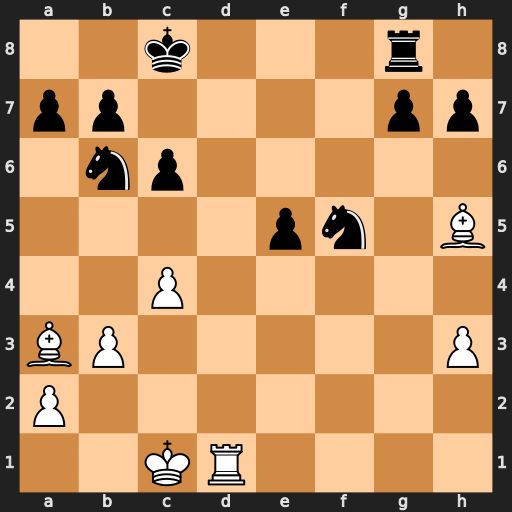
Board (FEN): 2k3r1/pp4pp/1np5/4pn1B/2P5/BP5P/P7/2KR4
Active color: w
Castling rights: -
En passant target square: -
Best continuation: Bf7 Rd8 Be6+